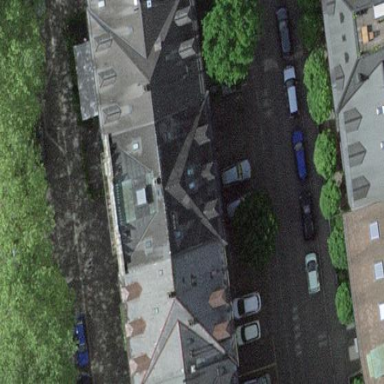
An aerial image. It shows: Apartments building with gabled roof oriented across.